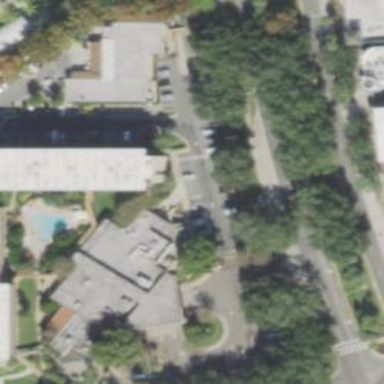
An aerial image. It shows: Hotel building.